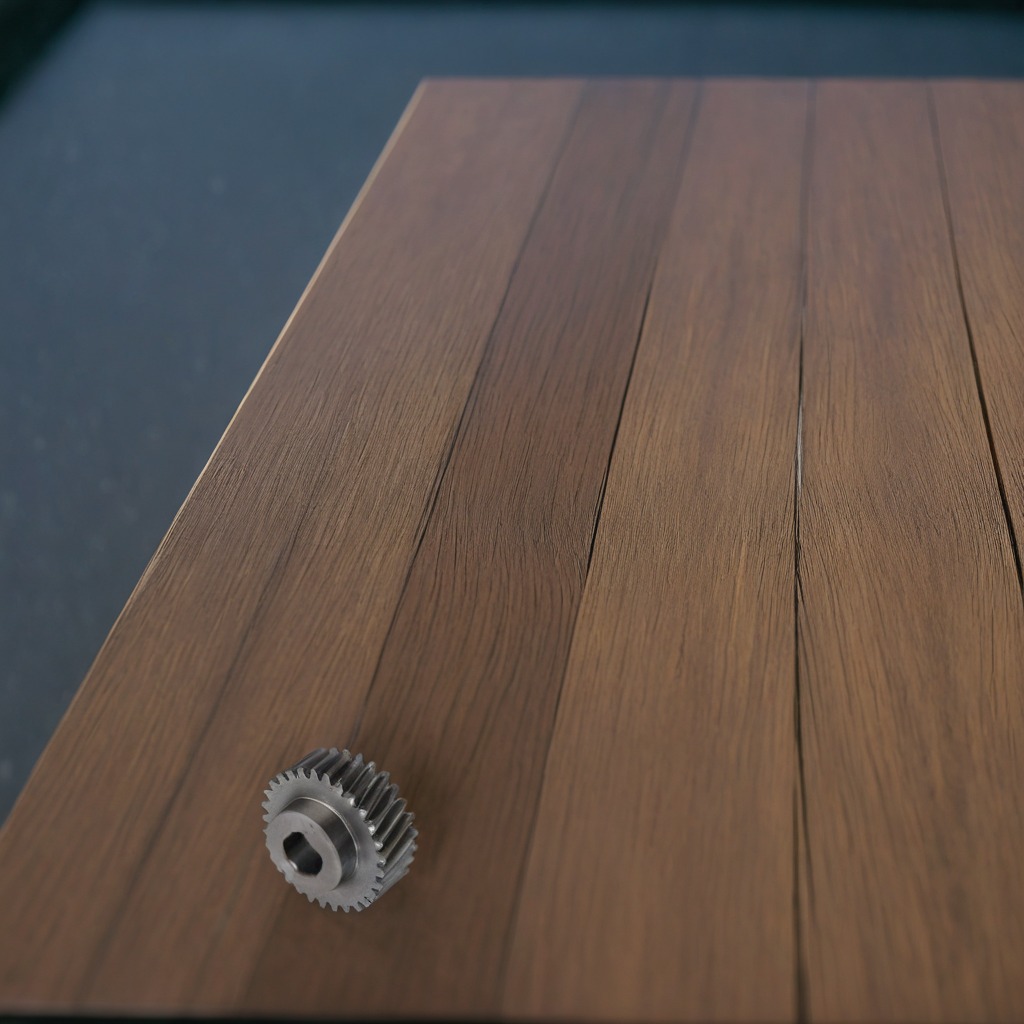
A steel gear with teeth is lying on the table.